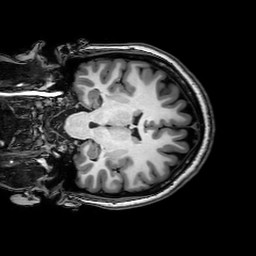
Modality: T1w
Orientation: coronal
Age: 21
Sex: female
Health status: healthy
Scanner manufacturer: philips
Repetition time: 0.008151 s
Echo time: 0.00373 s